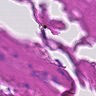
Metastatic tissue present: no